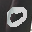
Label: 0